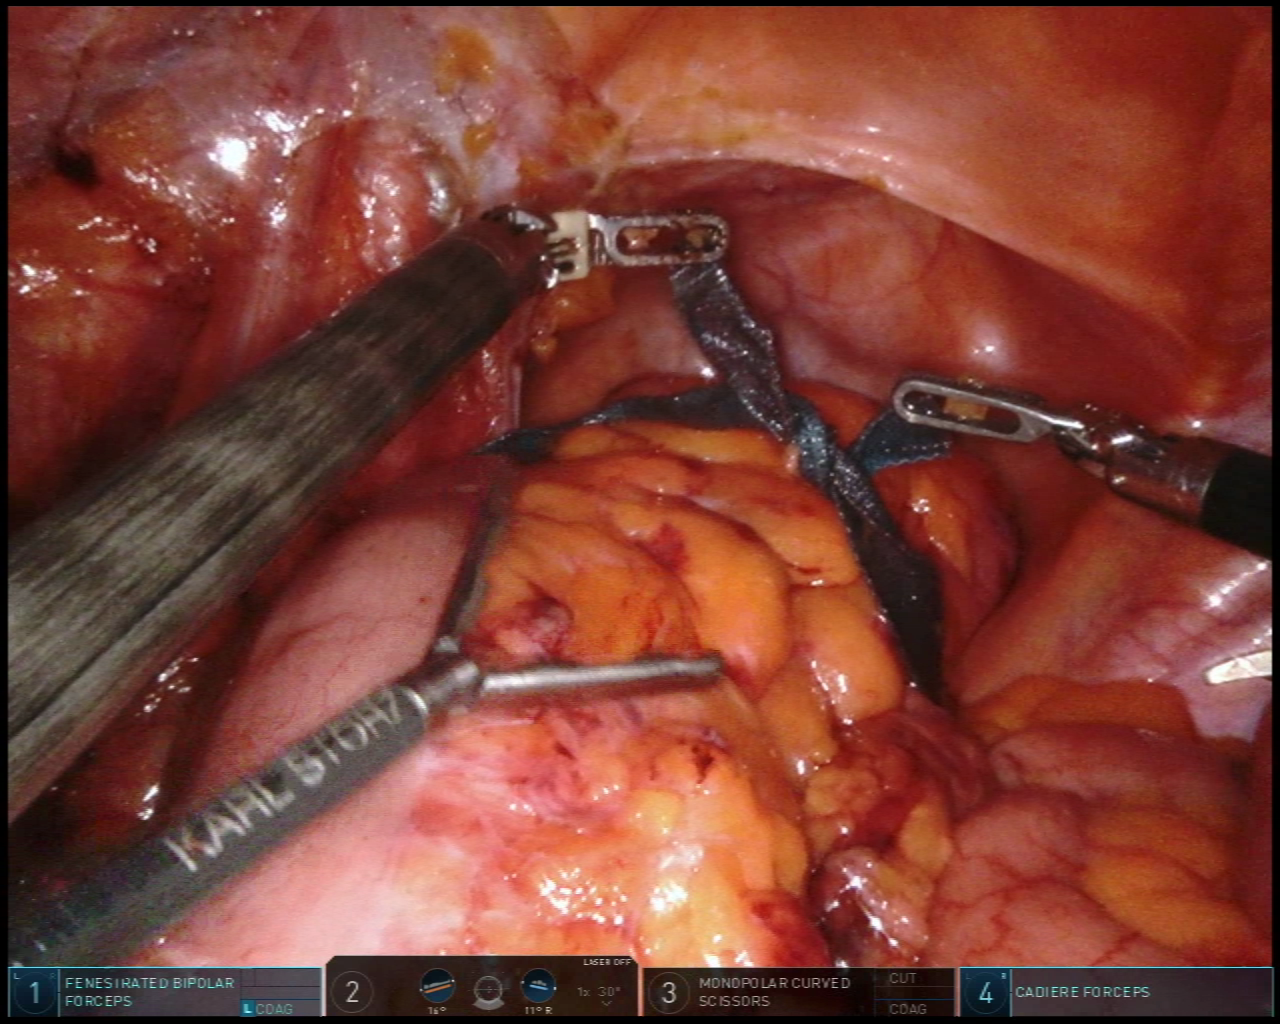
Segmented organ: abdominal_wall
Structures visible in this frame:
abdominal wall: yes
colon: yes
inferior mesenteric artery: no
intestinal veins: no
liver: no
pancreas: no
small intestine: yes
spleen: no
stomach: no
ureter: no
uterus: no
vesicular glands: no